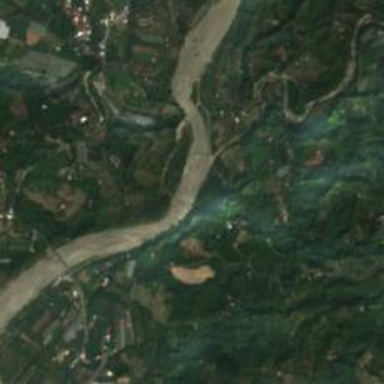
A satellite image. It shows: Beautiful view of river.